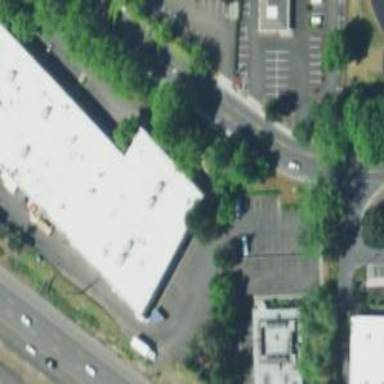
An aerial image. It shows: Building.